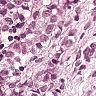
Metastatic tissue present: yes